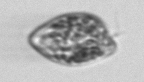
Label: Prorocentrum_dentatum